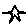
Label: star